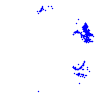
Particle: pion